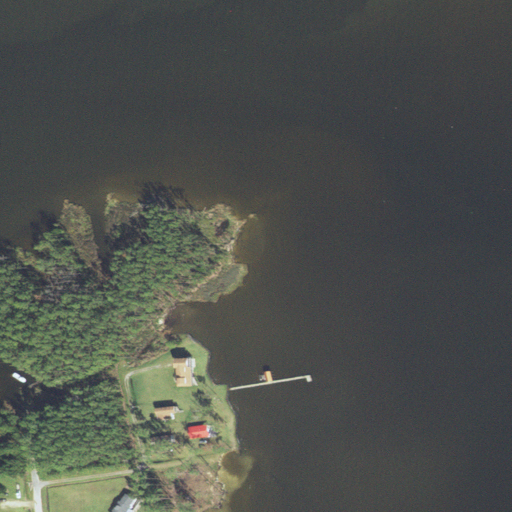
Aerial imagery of cape in North Carolina named Wilkins Point containing open water, evergreen forest, open development, woody wetlands, herbaceous wetlands, low intensity development, medium intensity development, and pasture